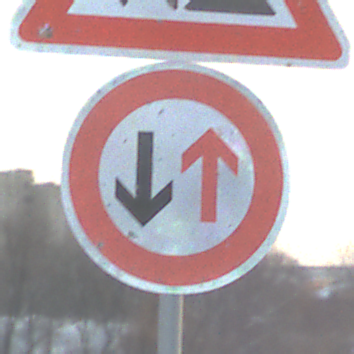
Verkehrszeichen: VorrangDesGegenverkehrs
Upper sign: Arbeitsstelle
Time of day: SunriseSunset
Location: Outdoor (Nature)
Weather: PartlyCloudy
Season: NotSpecified
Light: Natural